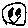
Label: smiley face